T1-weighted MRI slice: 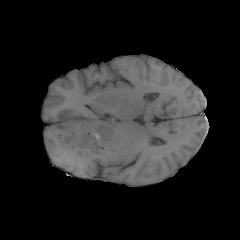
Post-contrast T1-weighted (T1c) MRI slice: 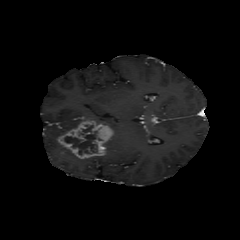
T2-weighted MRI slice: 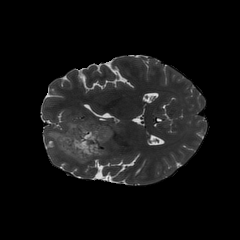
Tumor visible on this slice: yes